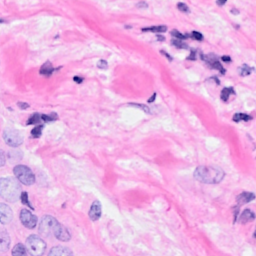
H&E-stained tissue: Breast